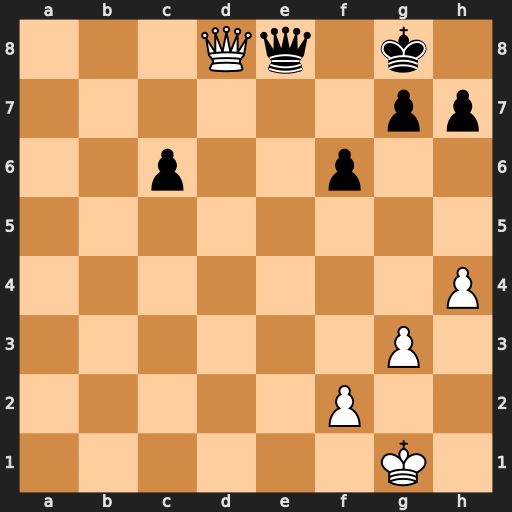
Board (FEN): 3Qq1k1/6pp/2p2p2/8/7P/6P1/5P2/6K1
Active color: w
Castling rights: -
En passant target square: -
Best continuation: Qxe8#